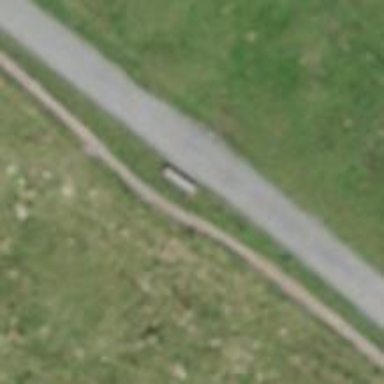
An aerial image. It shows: Bench for seating.